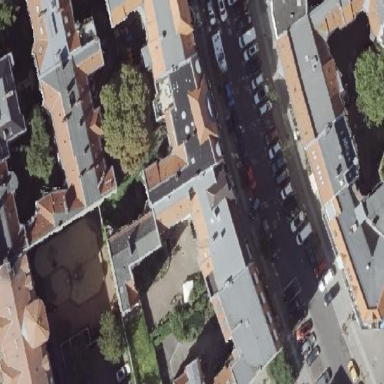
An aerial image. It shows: Unique apartment building with double saltbox roof shape.